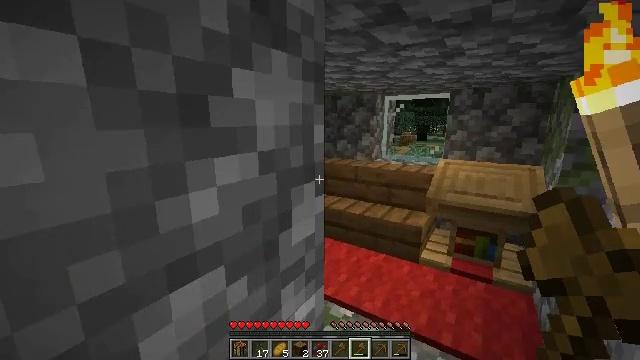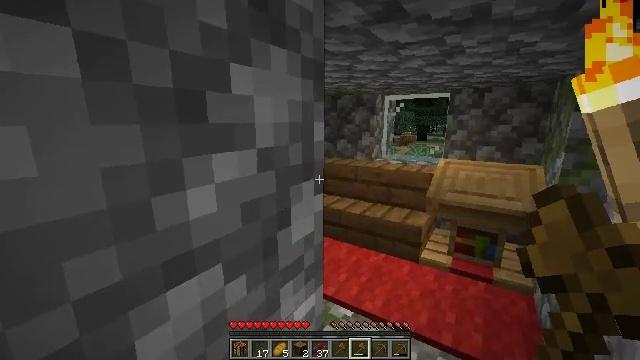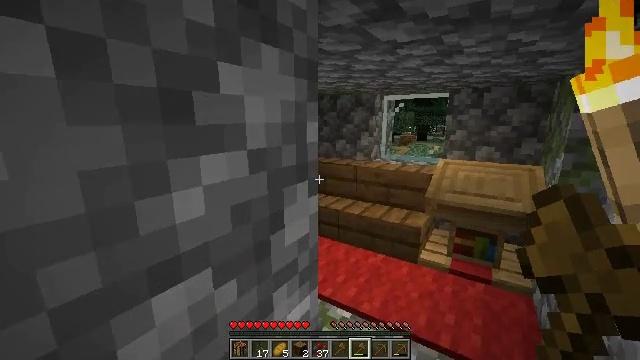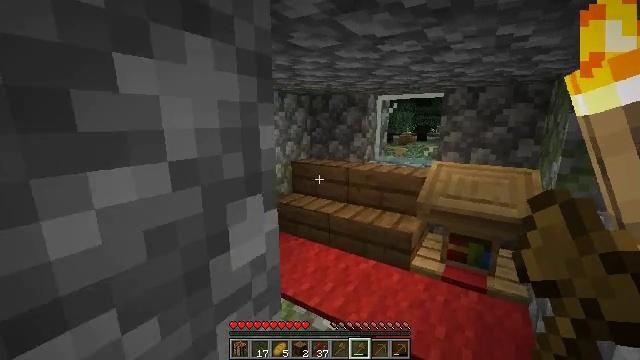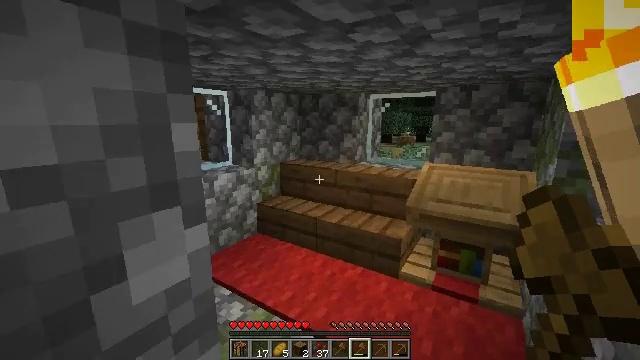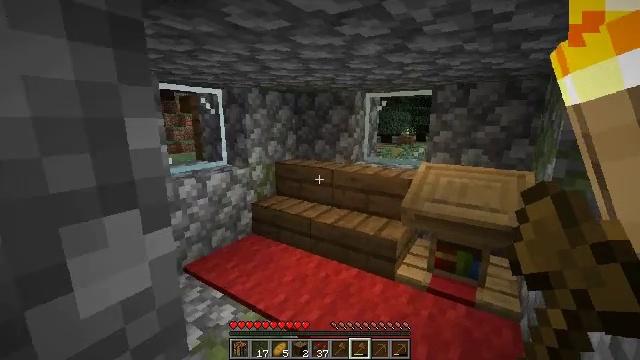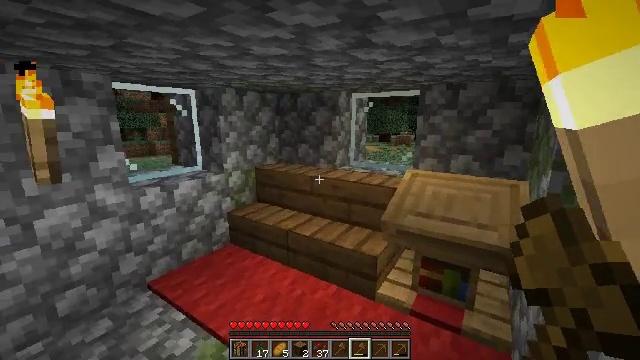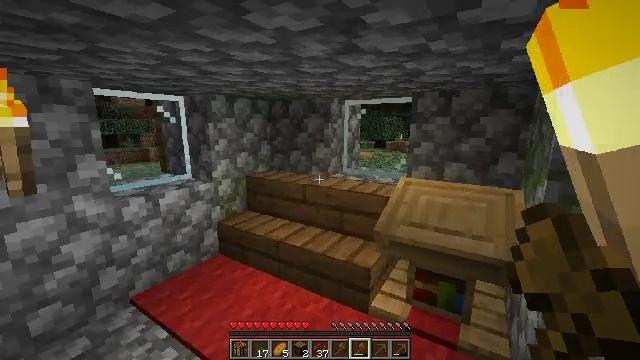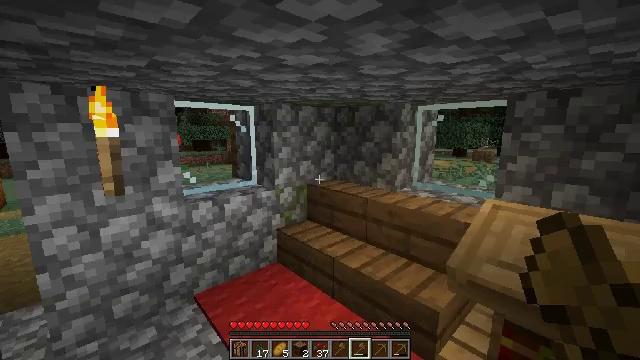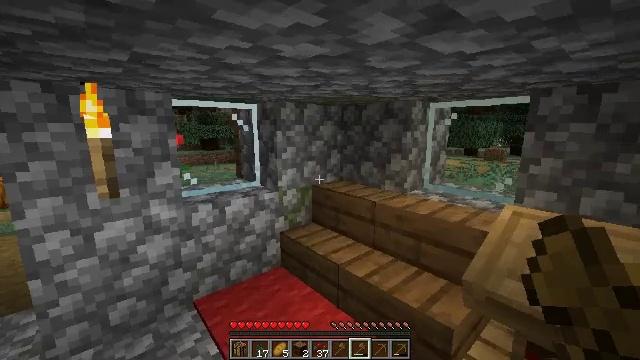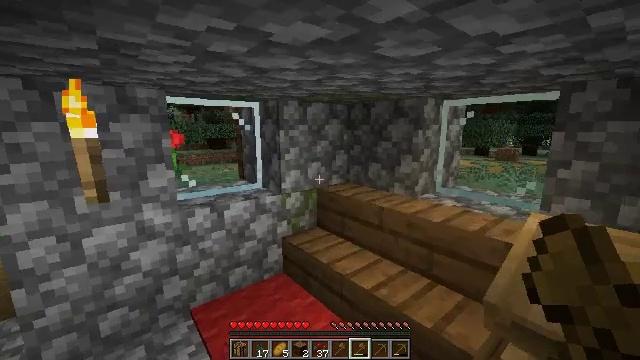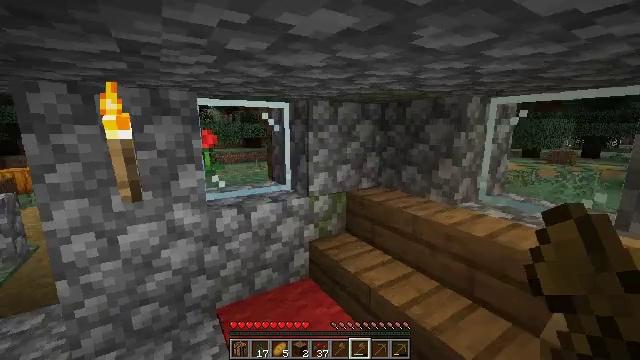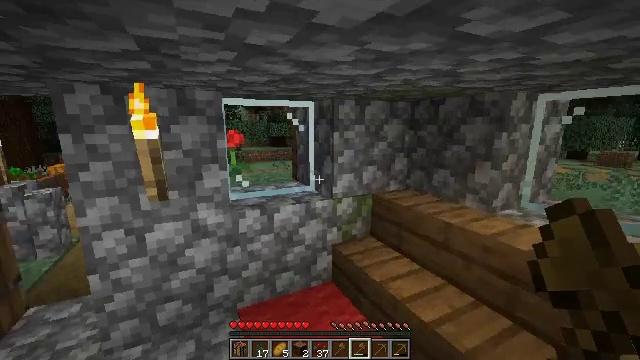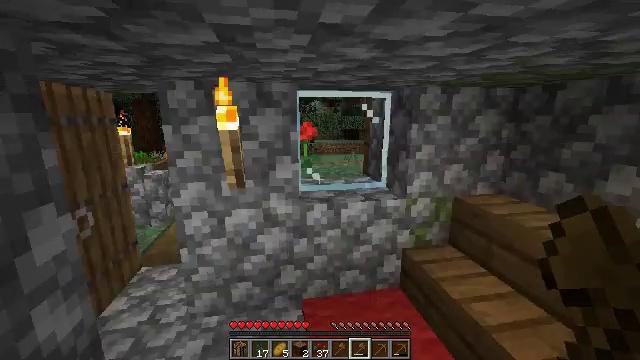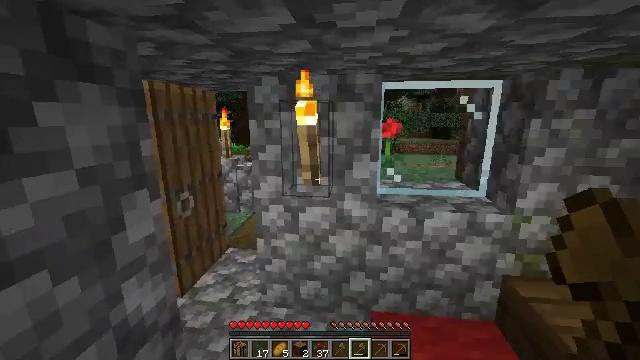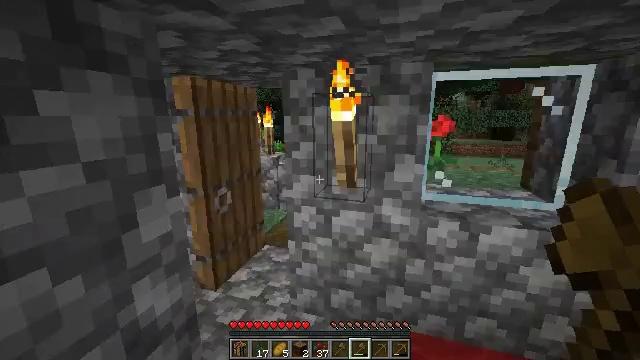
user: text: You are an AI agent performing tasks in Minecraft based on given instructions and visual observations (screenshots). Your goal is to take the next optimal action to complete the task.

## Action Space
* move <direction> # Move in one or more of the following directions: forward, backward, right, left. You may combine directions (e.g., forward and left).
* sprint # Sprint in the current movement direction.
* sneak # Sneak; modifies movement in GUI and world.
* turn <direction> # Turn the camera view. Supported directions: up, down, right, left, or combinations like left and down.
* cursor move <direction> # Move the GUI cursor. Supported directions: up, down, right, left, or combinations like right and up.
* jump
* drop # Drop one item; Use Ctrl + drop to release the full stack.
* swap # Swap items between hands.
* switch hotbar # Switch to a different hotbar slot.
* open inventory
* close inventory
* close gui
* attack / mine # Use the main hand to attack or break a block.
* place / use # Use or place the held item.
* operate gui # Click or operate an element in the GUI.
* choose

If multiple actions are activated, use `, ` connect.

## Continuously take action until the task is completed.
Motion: motion action
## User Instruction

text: Break the pumpkin to collect it.
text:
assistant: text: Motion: no_op
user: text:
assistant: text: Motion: move forward and move right
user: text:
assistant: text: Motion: move forward and move right
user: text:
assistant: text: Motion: move forward and move right
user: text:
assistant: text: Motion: move forward and move right
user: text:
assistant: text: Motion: move forward and move right
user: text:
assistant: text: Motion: move forward, turn up
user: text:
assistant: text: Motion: move forward, turn left and up
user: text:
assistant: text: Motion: move forward, turn left
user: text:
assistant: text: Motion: turn left
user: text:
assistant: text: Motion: turn left
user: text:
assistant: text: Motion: move forward, turn left
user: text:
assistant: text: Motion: move forward, turn left and down
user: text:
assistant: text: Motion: move forward, turn left
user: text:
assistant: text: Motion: move forward and move right, turn left
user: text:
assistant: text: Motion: move forward and move right, turn left
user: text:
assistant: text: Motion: move forward and move right, turn left
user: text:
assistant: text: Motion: move forward and move right, turn left
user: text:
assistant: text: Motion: move forward and move right, turn left
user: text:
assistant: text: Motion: move forward, turn left
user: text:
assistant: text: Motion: move forward
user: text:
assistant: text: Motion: move forward
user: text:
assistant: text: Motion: move forward and move right
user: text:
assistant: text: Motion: move forward and move right, turn left
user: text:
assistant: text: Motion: move forward and move right
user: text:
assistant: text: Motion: move forward and move left
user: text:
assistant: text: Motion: move forward and move left
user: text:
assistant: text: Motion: move forward and move left
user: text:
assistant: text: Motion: move forward and move left
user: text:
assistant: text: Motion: move forward and move left